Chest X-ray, PA view. Patient: 46 years old, sex M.
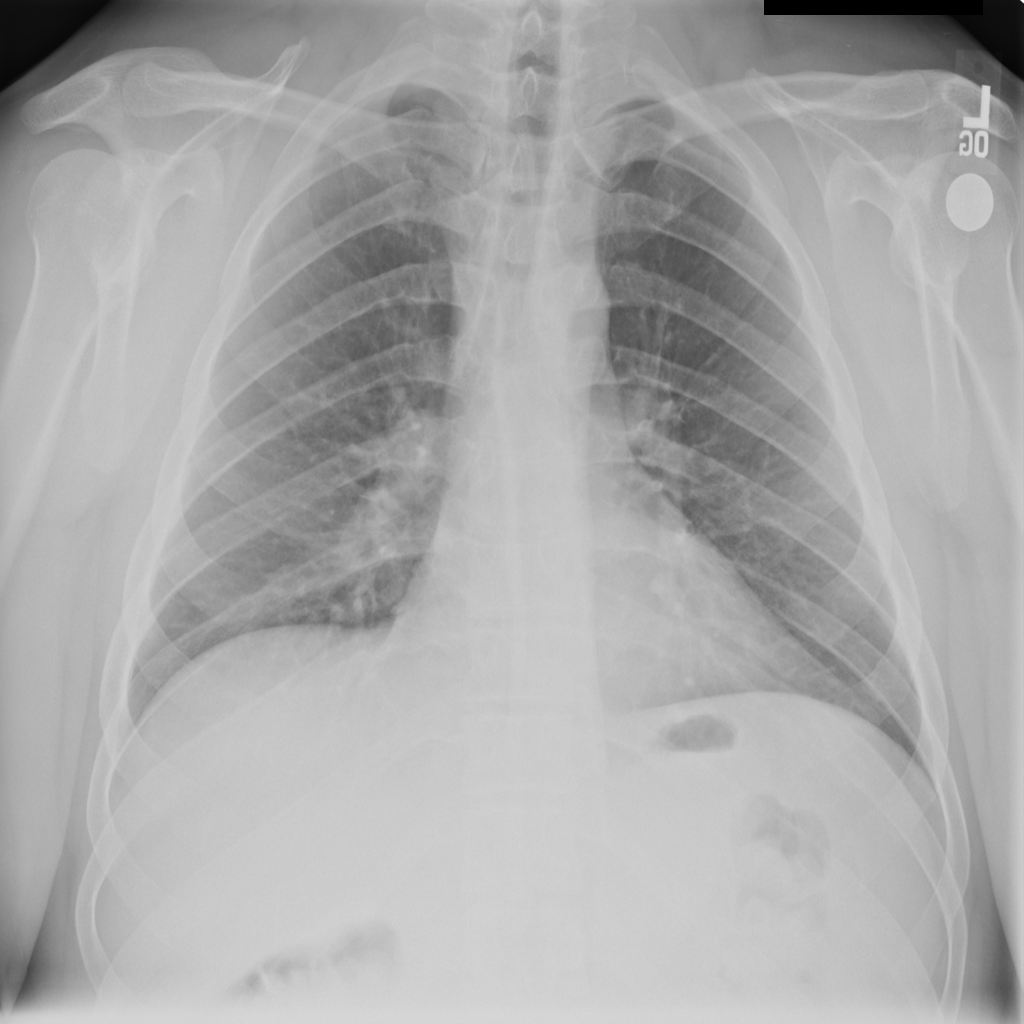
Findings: No Finding